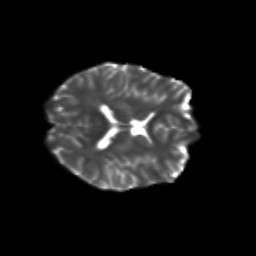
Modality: T2w
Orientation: axial
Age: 24
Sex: female
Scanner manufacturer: siemens
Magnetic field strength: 3 T
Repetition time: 3.5 s
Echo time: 0.104 s